Question: I am looking at the code for Hough transformation in image segmentation. The following code is from Computer Vision by Linda Shapiro. Can somebody tell me what is 'quantize_angle' and how can I compute it?

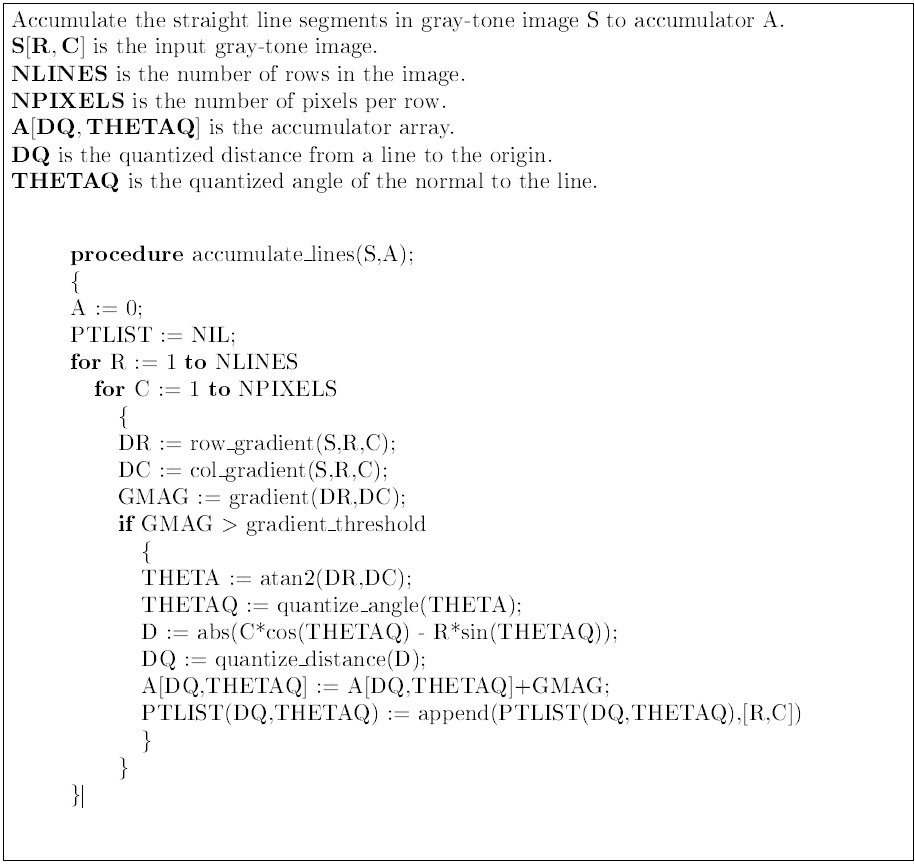
Answer: The Hough transform looks for straight lines (or other features) in an image and represents these features as points in a different 2D coordinate system, where one axis represents the angle of a detected line, and the other represents the distance from this line to the centre of the image.

<URL>
To produce a Hough transform of finite dimensions, both and have to be quantized. For example, if lies in the range (0 <= < 2p), then you could map it to the range 0-255 by a function such as the following:
'''
int quantize_angle(float theta) {
int q = floor(theta * 128.0 / 3.141592654 + 0.5);
return q % 256;
}
'''
This will result in a Hough transform that is 256 pixels wide.